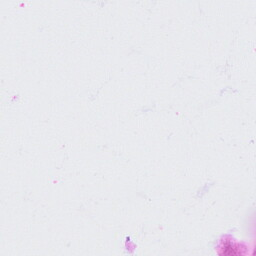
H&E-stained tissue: Cervix